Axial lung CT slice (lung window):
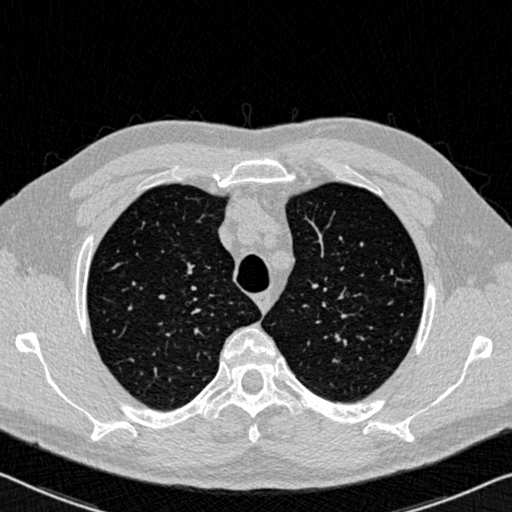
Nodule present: no